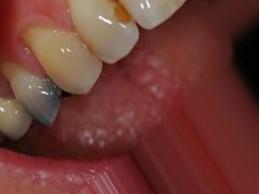
Condition: Tooth Discoloration